Question: Code:
'''
<div class="input">
<div class="icon glyphicon glyphicon-user">&nbsp;</div>
<input type="text" name="username" maxlength="20" placeholder="Login">
</div>
'''
In result we have:

Tell me please how make that icon will be in center white block?
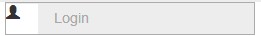
Answer: '''
.input .icon {padding: 7px 7px;}
'''
Set padding what you need and only.
Enjoy)